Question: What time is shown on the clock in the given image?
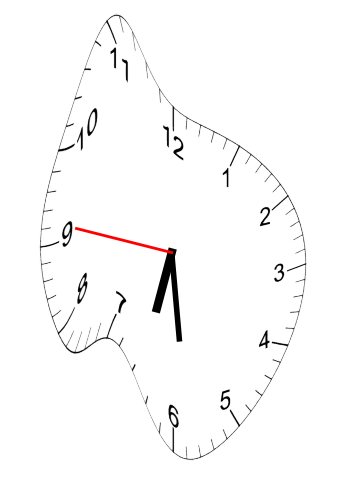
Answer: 06:28:46